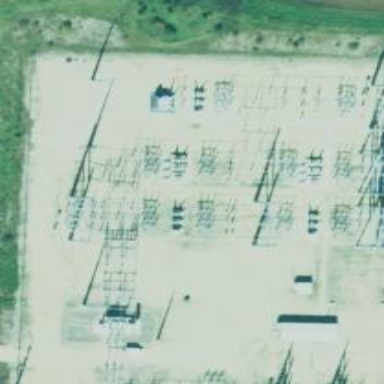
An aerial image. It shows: Switch for power supply.